Field crop: tomato
Growth stage: 1
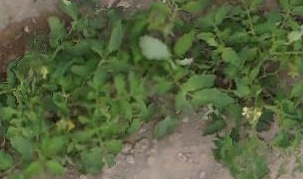
Species: tomato